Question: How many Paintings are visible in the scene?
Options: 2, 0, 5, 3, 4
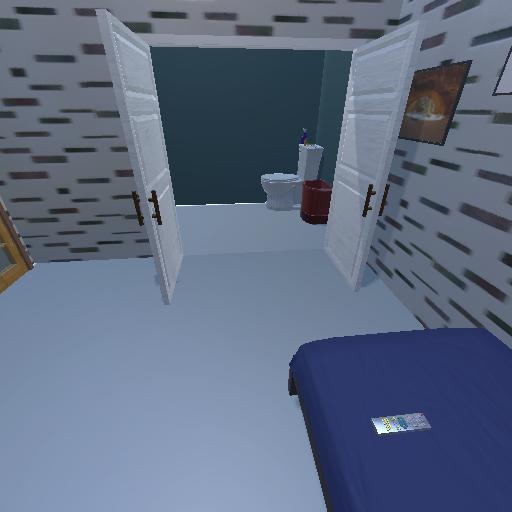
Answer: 2